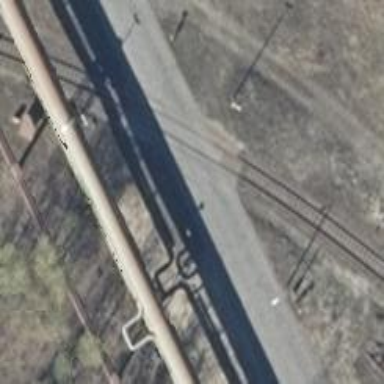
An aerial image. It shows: Railway level crossing.